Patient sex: M
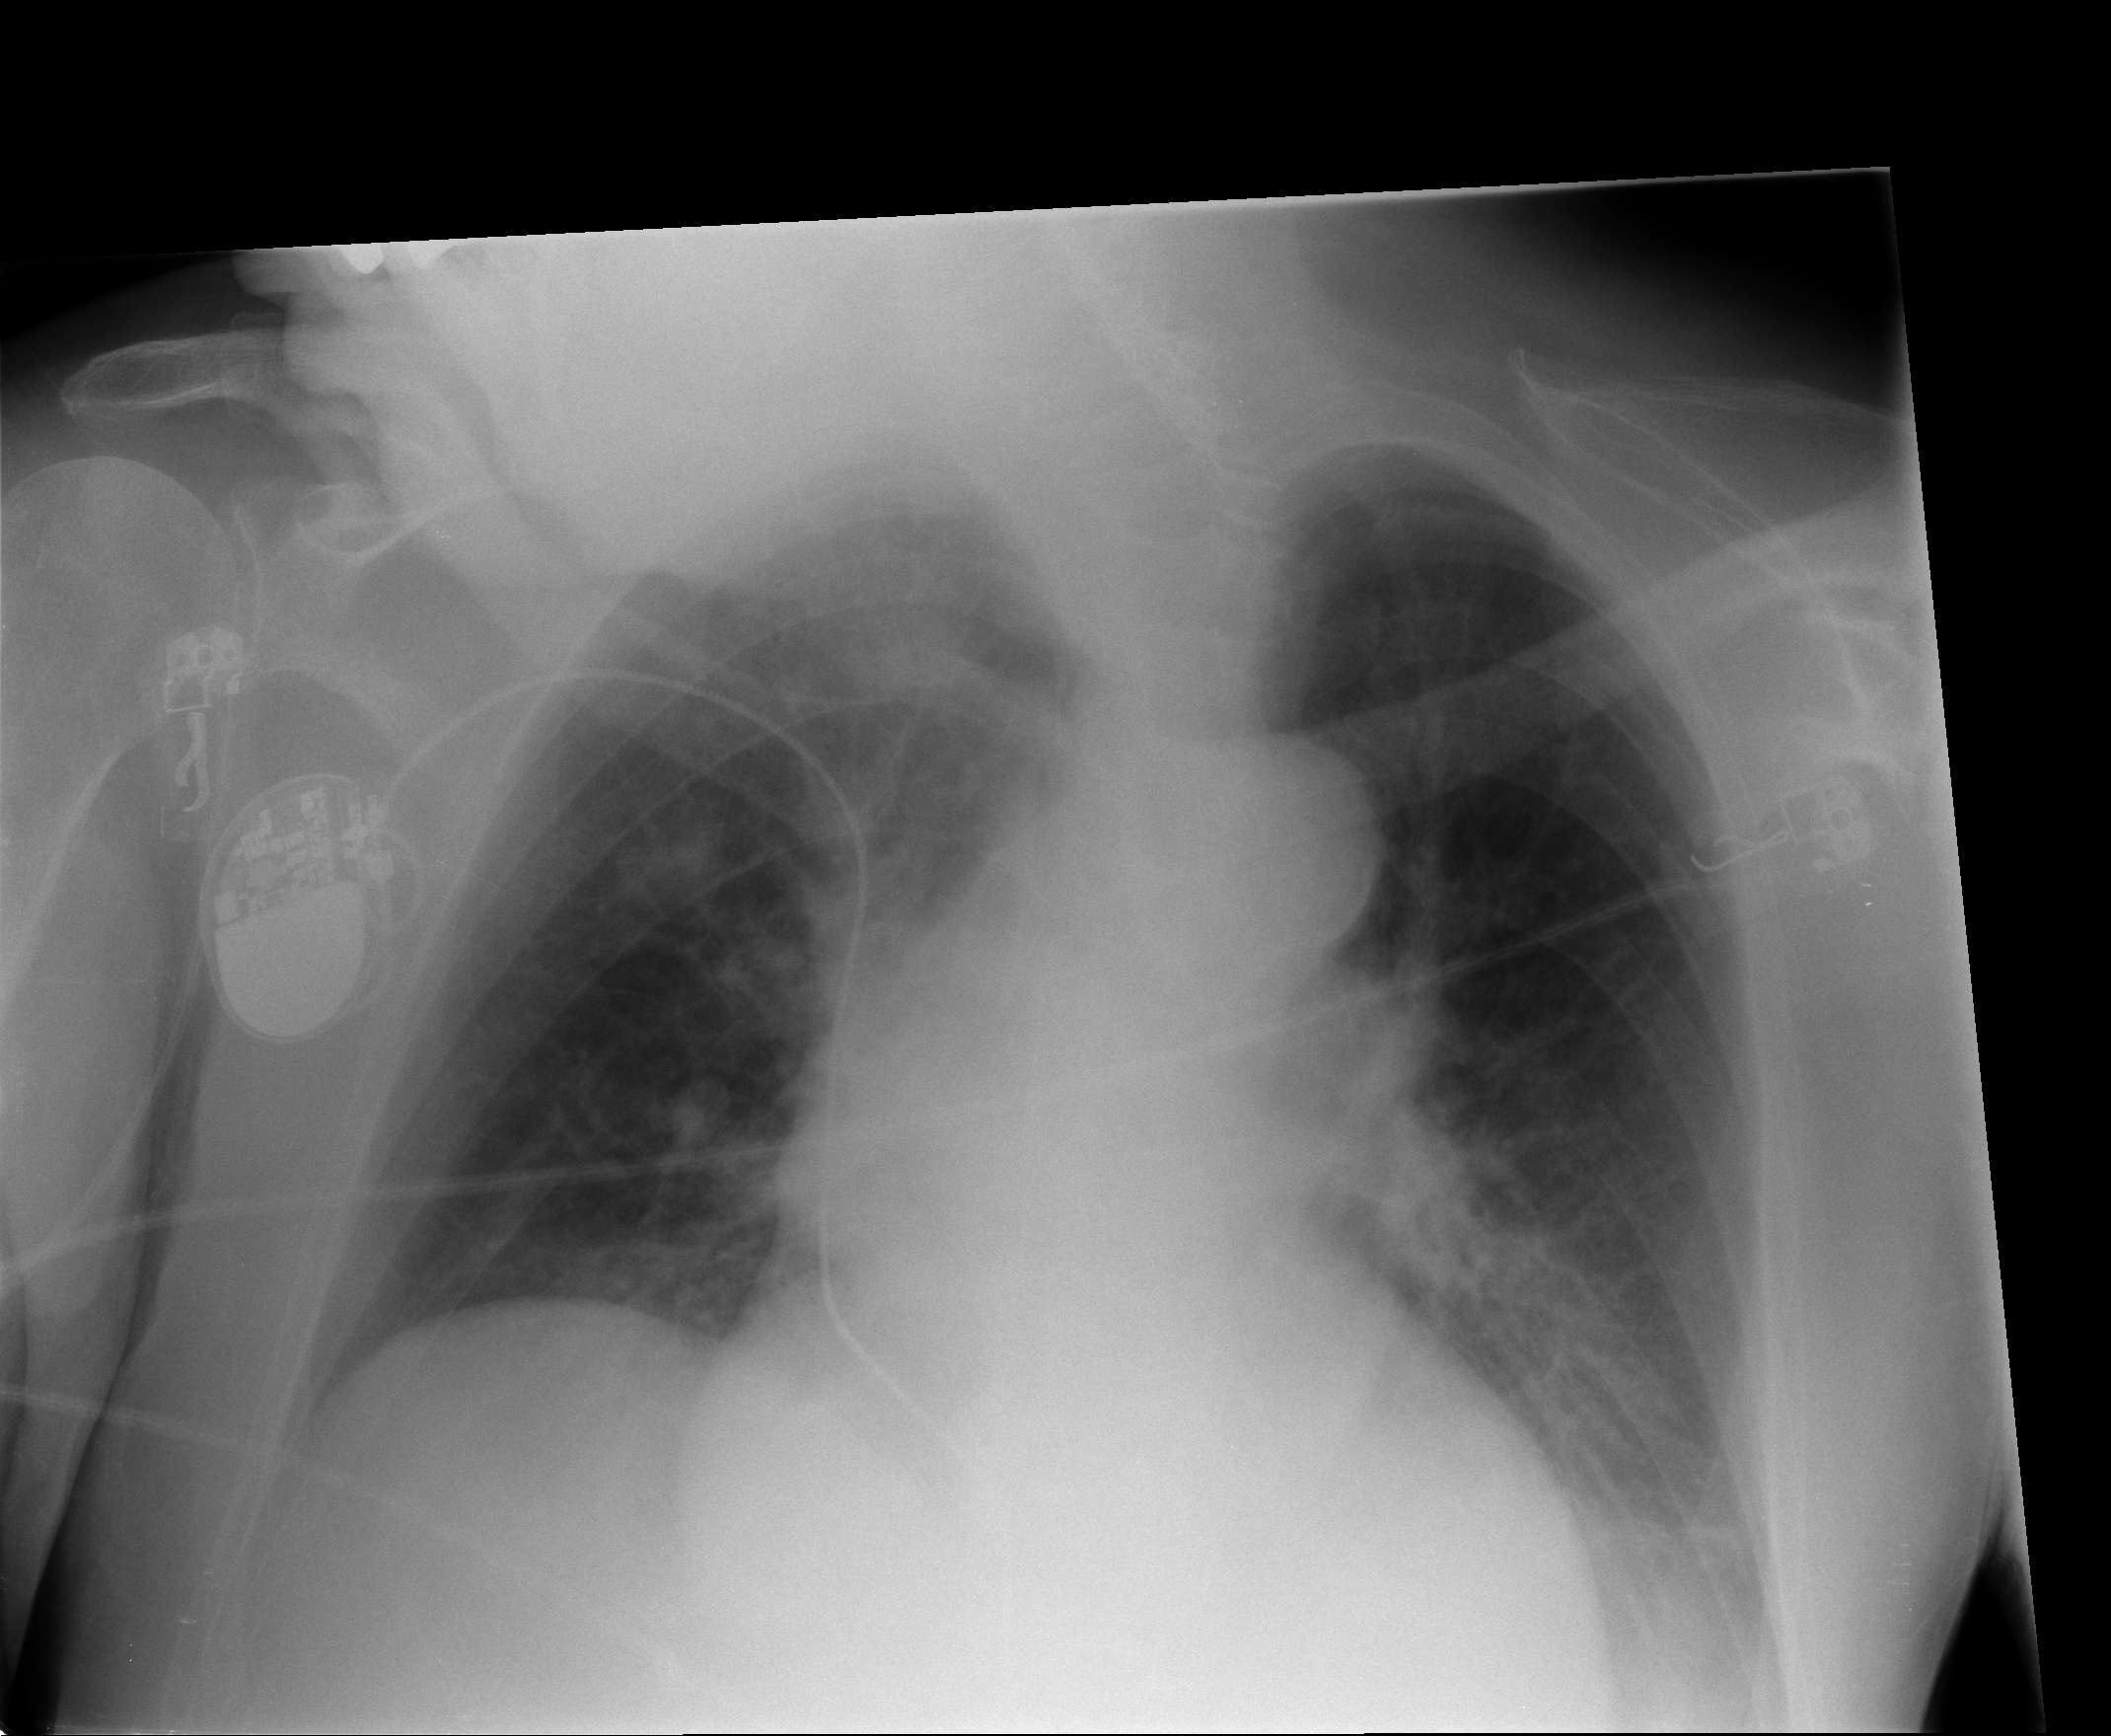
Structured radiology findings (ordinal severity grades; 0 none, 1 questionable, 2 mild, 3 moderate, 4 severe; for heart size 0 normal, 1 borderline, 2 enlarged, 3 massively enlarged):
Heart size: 2
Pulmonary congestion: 2
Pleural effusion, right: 0
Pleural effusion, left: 2
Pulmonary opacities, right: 0
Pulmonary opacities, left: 0
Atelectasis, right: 0
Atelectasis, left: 2